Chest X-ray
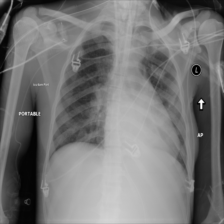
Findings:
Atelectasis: negative
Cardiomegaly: negative
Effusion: negative
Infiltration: positive
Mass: negative
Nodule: negative
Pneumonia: negative
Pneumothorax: negative
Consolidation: negative
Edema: negative
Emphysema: negative
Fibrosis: negative
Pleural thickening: negative
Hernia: negative